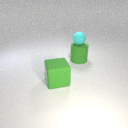
large green rubber cylinder below small cyan rubber sphere